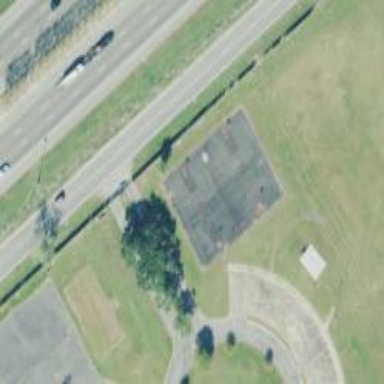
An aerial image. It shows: Basketball court located in leisure land pitch.